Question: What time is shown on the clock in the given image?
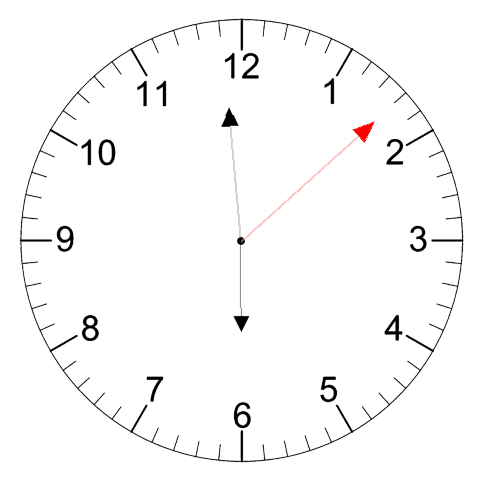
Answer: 05:59:08